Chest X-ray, PA view. Patient: 70 years old, sex M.
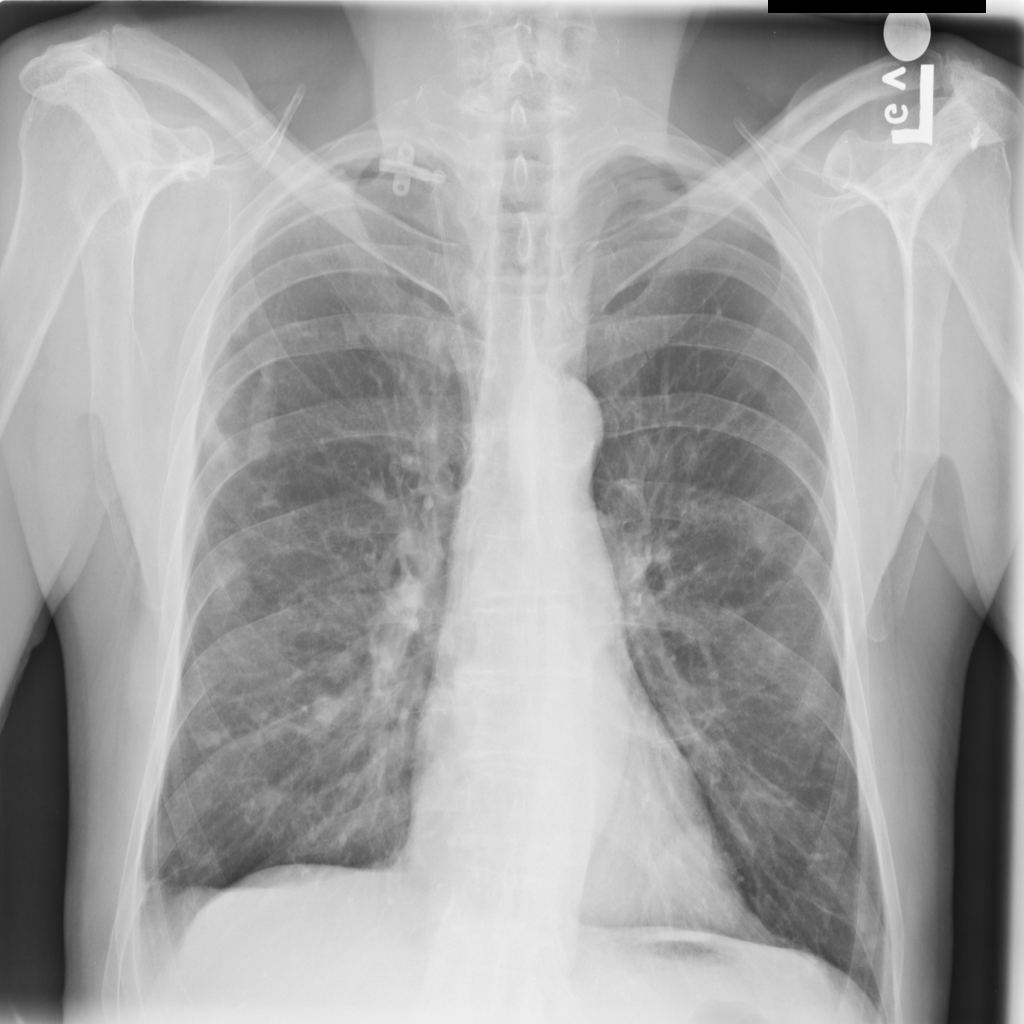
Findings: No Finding